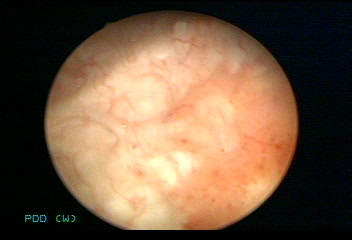
Modality: WLC
Class: Malignant
Subclass: LowGradePapillary
Lesion: L1
Stage: Ta
Morphology: Non-papillary
Bladder cancer association: Yes